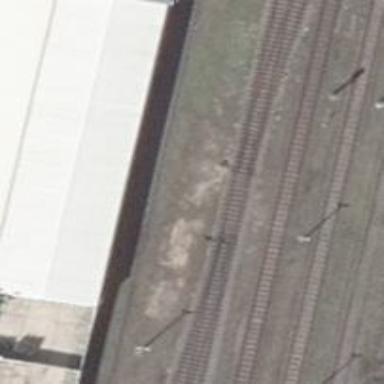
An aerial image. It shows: Railway switch.